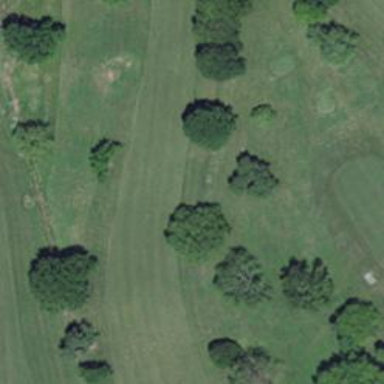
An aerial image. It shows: View of golf hole.